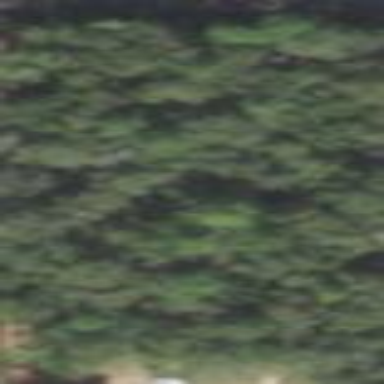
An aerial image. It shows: Mixed leaf woodland.